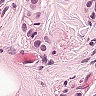
Metastatic tissue present: yes